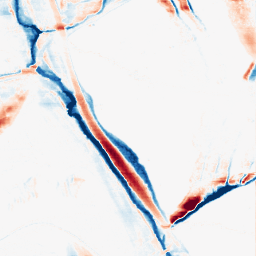
Category: morphological
Decomposition family: morphological_ellipse
Decomposition parameters: operation: average
width: 5
height: 30
Upsampling method: sinc_blackman
Upsampling parameters: scale: 4
kernel_size: 8
Upsampling scale: 4